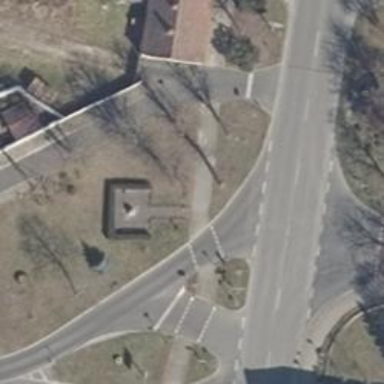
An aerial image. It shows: Historic memorial.